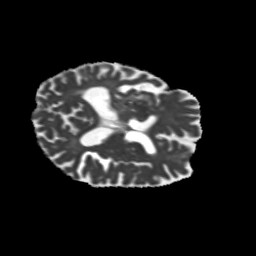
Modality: MD
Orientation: axial
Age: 68
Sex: male
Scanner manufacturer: siemens
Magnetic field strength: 3 T
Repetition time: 5.25 s
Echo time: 0.08 s